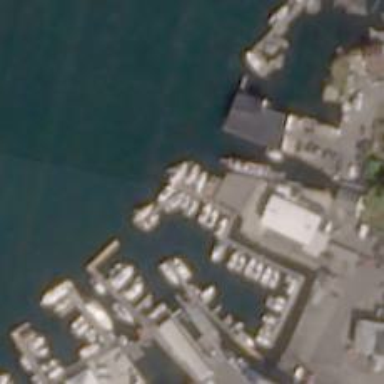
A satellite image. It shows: Man-made pier.